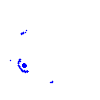
Particle: electron